Question: I need a help with a specific scenario I ran into.
I have a table structure like this.

In this table(lets call it a user table) ID is the primary key. I want to find the higher value of the ID if the data is duplicated in the username column.
For an example, John is listed 4 times and the highest ID of that data is 10. So i need that in my result.
I can find the duplicate but max id I am having some issue.
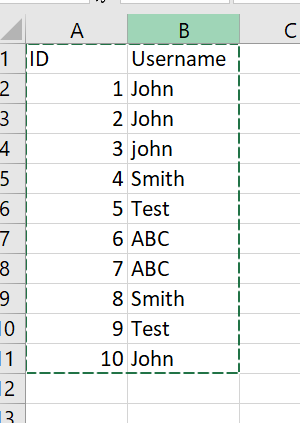
Answer: Using MAX Function:
Lists both duplicated rows and non duplicated also
'''
Select Max(ID), username from table group by username
'''
If u need only duplicated only then
'''
Select Max(ID), username from table group by username
Having min(ID)<>Max(id)
'''